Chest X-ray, PA view. Patient: 15 years old, sex M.
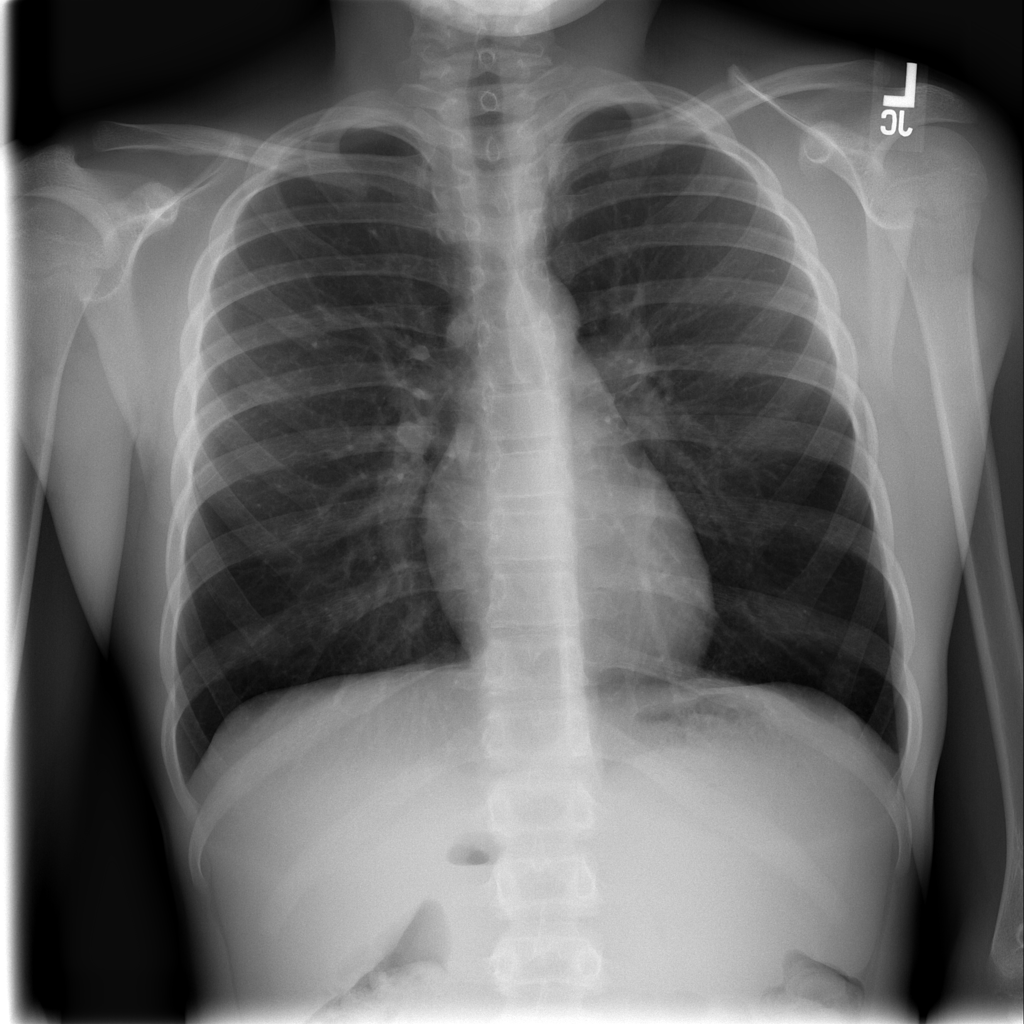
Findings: No Finding